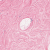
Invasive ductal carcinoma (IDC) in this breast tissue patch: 0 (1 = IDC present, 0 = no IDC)